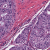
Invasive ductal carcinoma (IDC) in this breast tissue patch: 1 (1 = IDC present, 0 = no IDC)